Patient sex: M
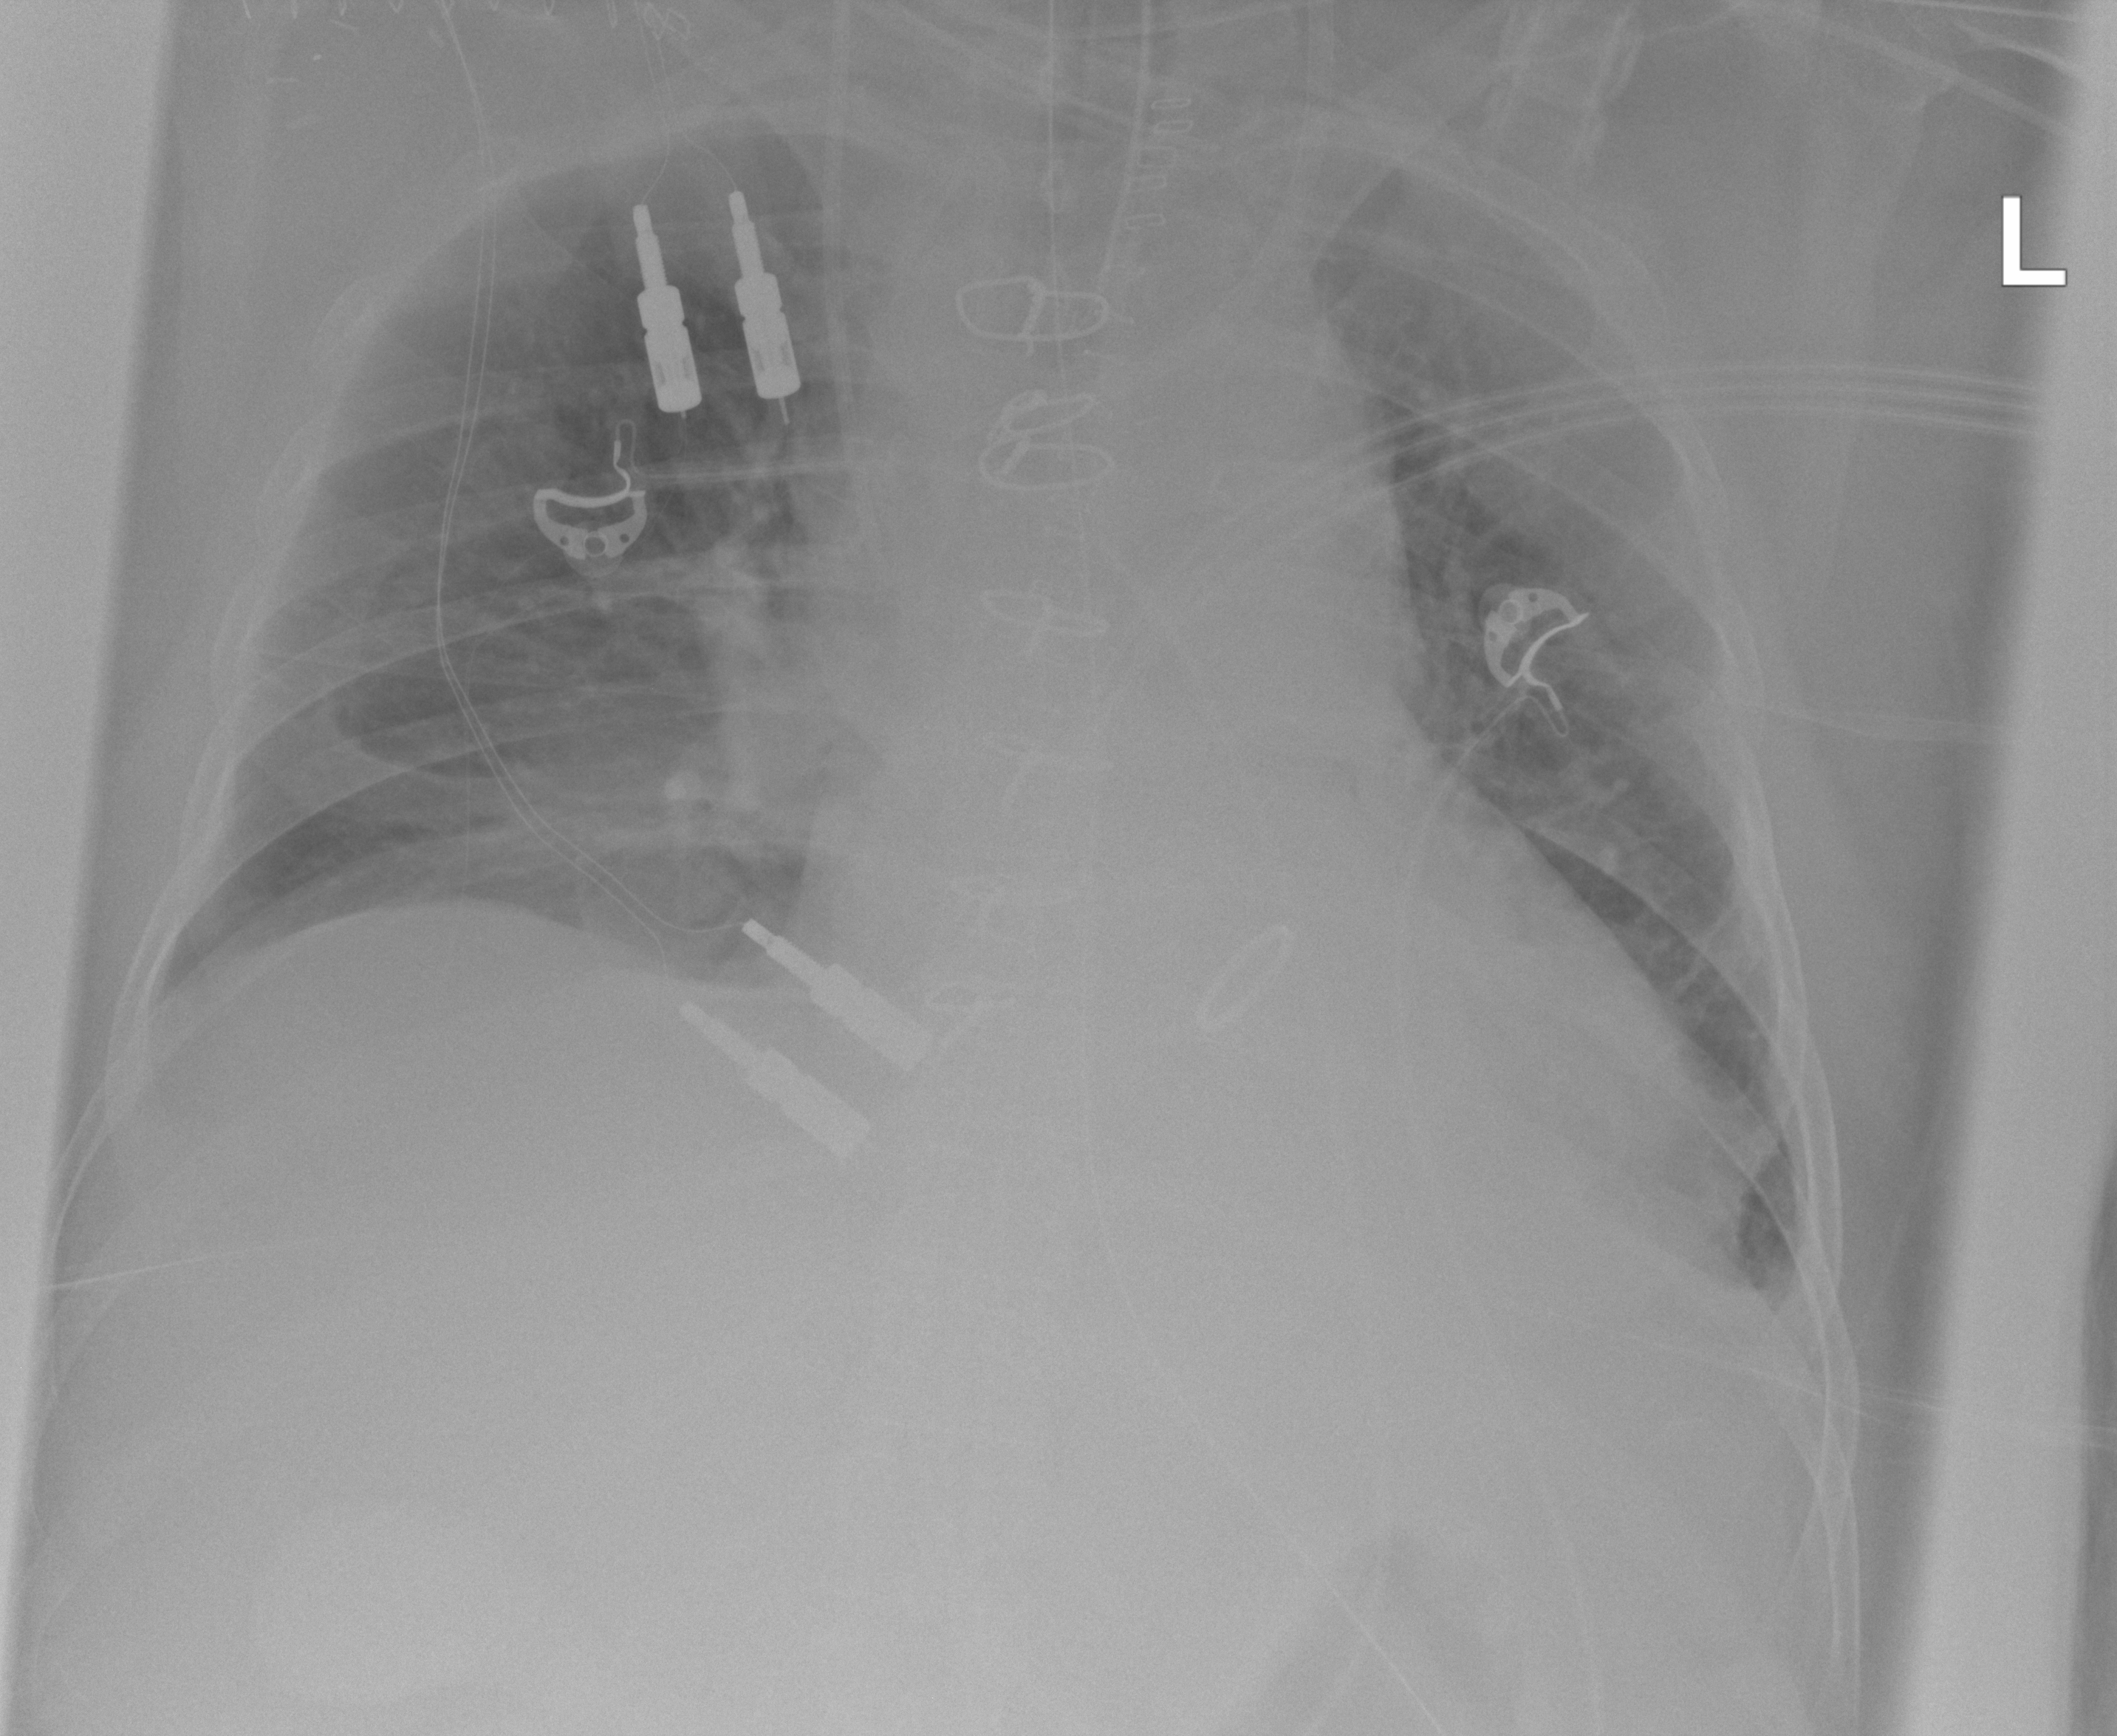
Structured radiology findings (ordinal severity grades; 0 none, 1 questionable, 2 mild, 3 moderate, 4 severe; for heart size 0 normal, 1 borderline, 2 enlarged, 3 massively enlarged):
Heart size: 2
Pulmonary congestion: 2
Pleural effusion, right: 0
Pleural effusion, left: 2
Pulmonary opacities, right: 2
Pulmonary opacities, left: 2
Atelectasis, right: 2
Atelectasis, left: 2